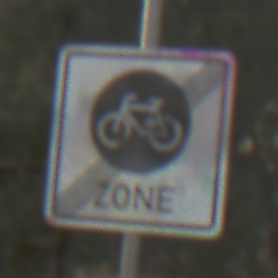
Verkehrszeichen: EndeFahrradzone
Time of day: SunriseSunset
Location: Outdoor (RoadRail)
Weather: PartlyCloudy
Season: NotSpecified
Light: Natural